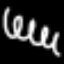
Label: squiggle